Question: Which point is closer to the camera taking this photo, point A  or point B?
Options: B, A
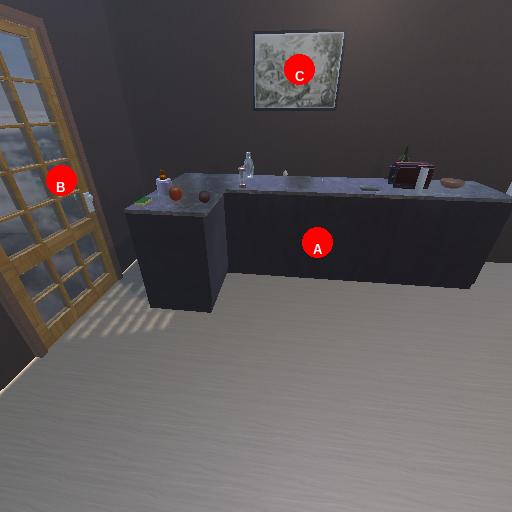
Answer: B